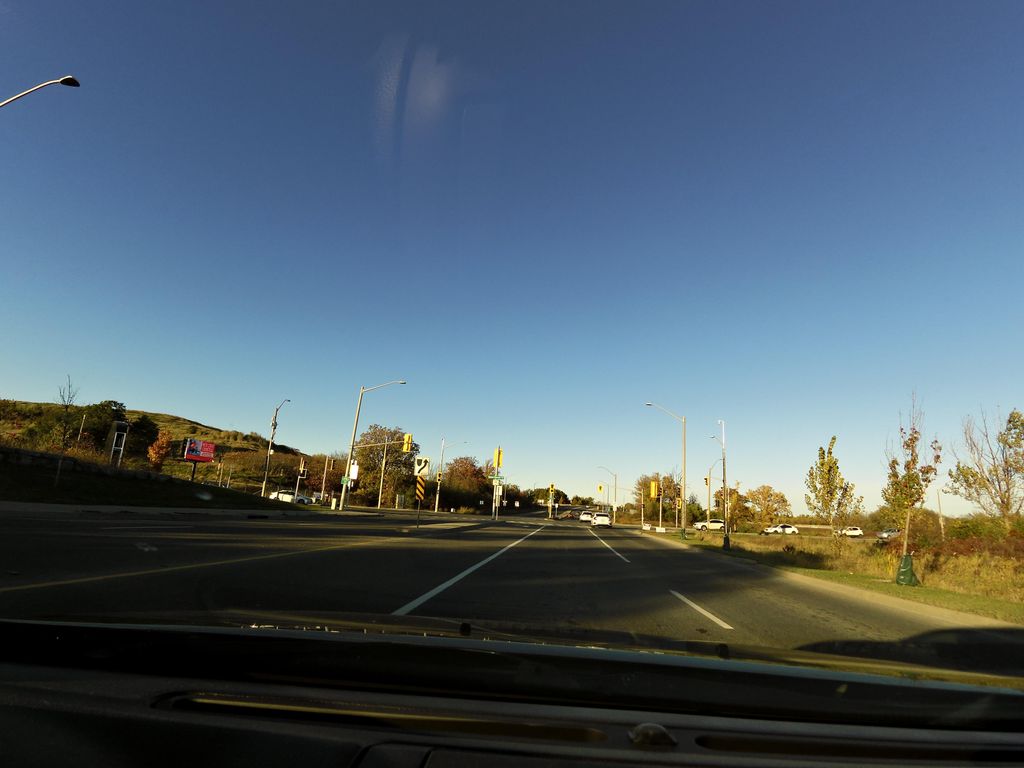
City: hamilton